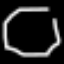
Label: octagon